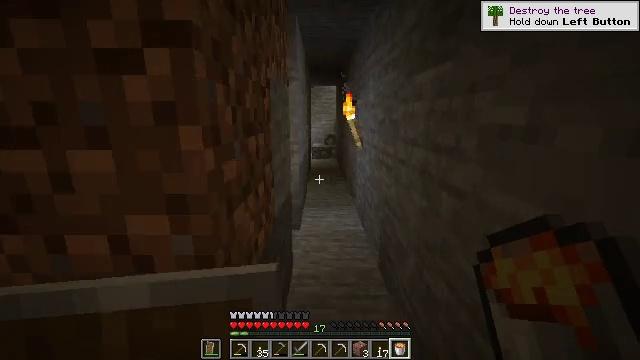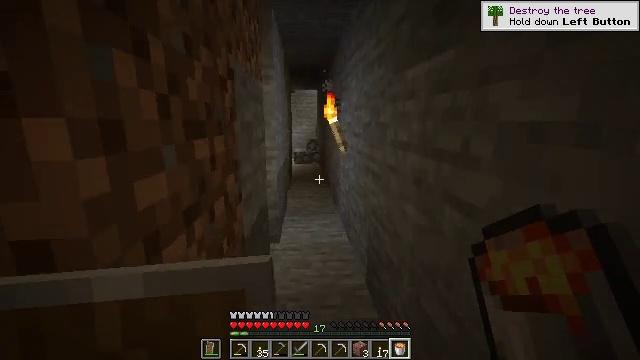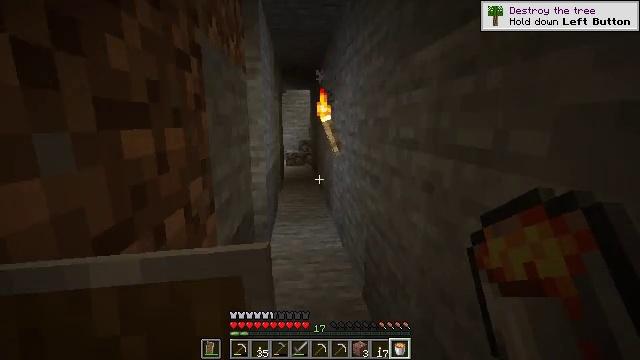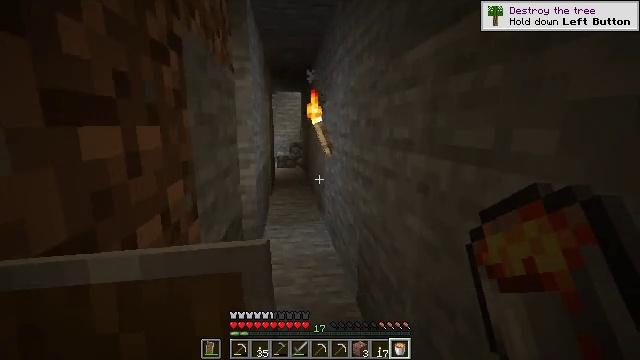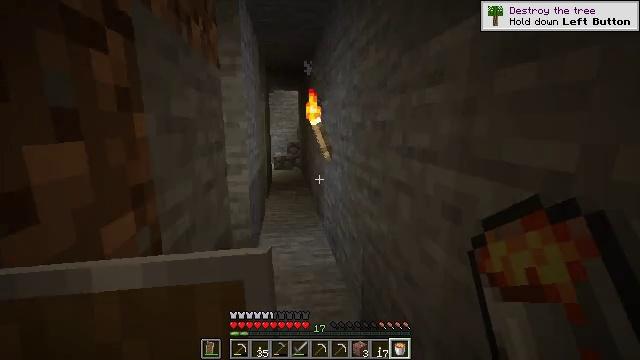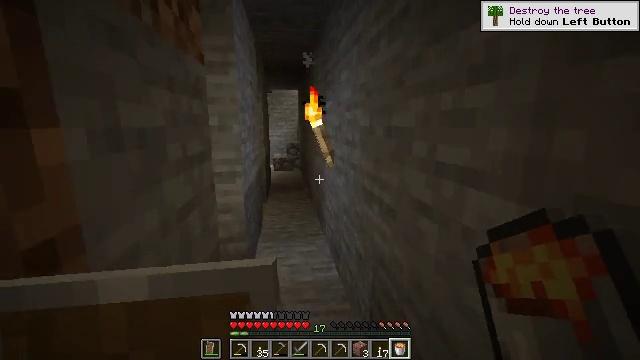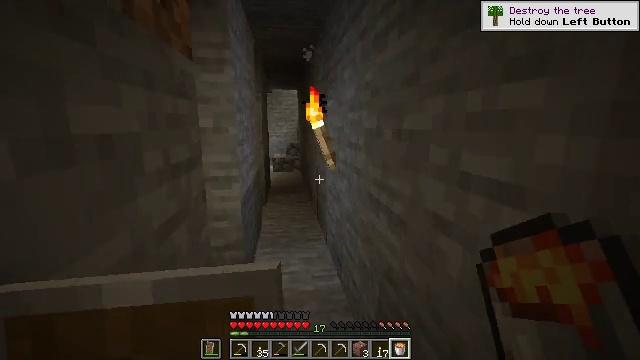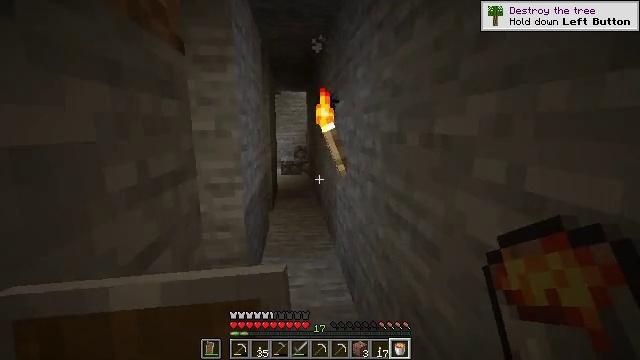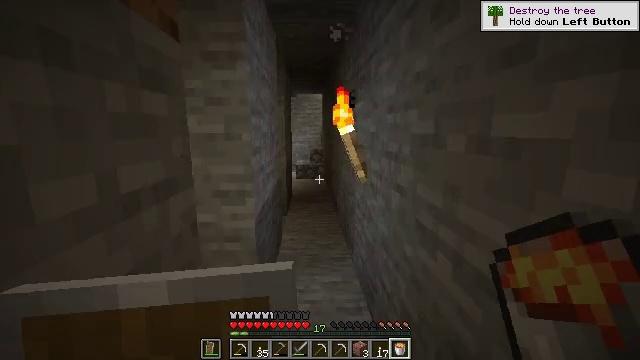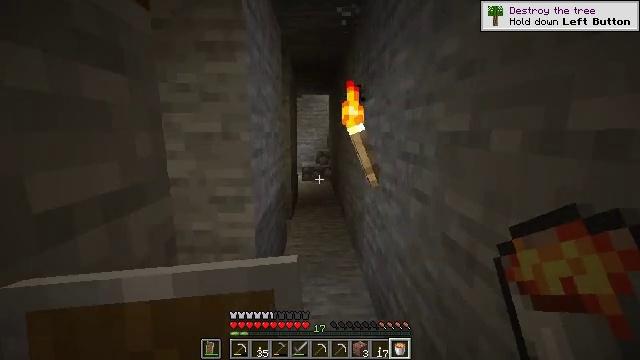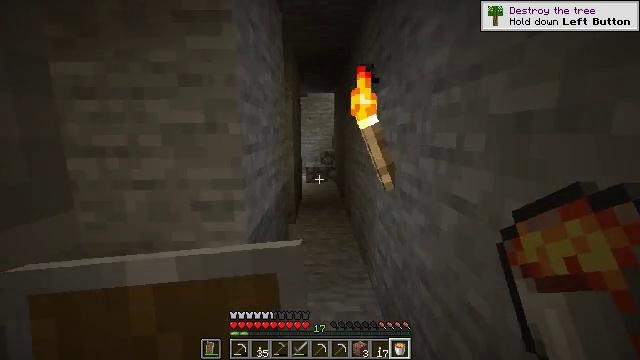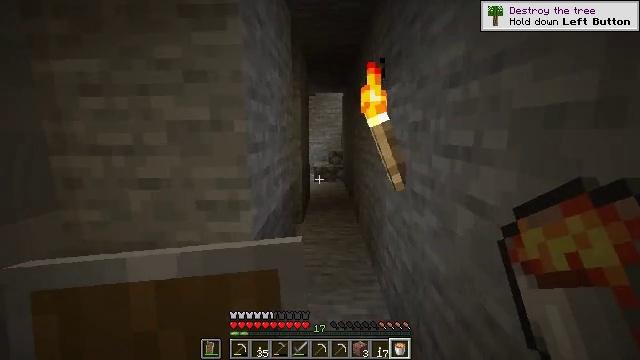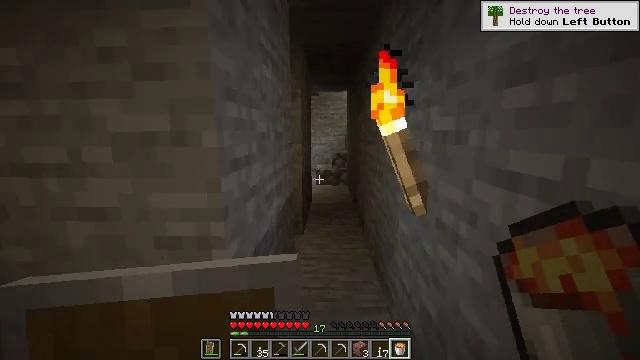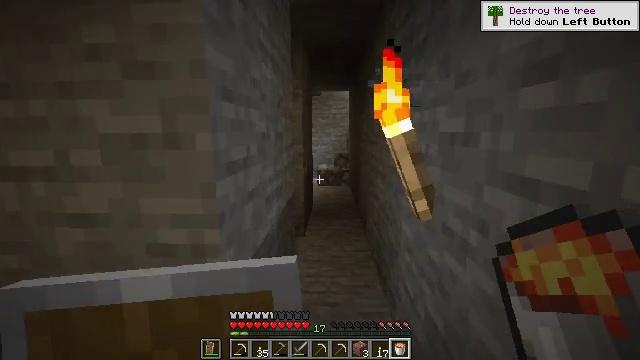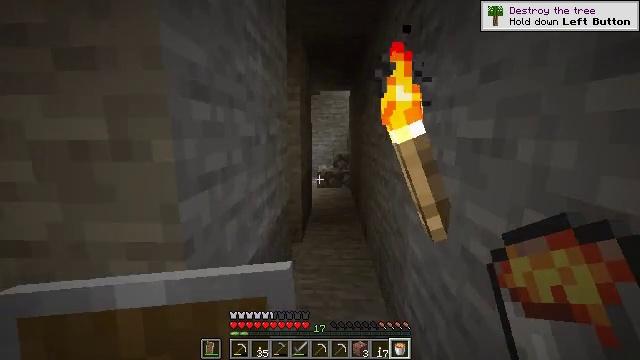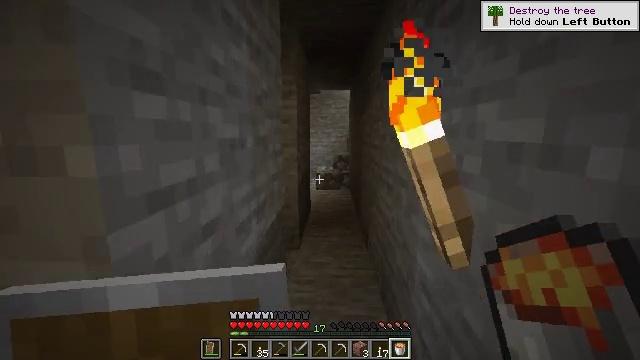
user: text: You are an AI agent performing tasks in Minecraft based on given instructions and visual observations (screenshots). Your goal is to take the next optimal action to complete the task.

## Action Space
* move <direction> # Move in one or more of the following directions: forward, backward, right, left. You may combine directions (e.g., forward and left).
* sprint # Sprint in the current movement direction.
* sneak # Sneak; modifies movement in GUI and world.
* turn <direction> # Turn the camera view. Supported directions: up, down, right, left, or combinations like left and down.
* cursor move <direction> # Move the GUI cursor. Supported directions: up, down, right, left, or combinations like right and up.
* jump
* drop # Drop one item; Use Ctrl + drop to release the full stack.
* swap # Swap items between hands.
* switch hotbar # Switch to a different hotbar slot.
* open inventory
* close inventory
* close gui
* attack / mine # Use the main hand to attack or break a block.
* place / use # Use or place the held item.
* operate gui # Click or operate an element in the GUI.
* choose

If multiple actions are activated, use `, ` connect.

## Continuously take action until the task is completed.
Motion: motion action
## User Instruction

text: craft item air
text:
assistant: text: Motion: move forward, turn right
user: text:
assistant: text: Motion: move forward, turn right
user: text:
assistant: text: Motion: move forward, turn right
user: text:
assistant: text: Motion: move forward
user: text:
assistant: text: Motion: move forward
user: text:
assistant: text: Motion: move forward
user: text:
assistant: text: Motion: move forward, turn left
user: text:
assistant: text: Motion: move forward, turn left
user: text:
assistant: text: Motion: move forward, turn left
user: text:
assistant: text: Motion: move forward, turn left
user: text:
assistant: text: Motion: move forward, turn left
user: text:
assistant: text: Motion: move forward
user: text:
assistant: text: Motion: move forward
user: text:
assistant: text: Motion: move forward
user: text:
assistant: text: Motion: move forward
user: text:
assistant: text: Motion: move forward, turn right
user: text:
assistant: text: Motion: move forward
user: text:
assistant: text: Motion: move forward
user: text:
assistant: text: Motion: move forward
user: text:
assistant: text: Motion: move forward
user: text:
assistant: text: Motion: move forward
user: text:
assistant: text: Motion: move forward
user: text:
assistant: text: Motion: move forward
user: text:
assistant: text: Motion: move forward
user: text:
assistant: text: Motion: move forward
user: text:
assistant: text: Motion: move forward
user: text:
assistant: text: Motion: move forward
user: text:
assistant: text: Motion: move forward
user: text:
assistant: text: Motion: move forward
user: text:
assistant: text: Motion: move forward